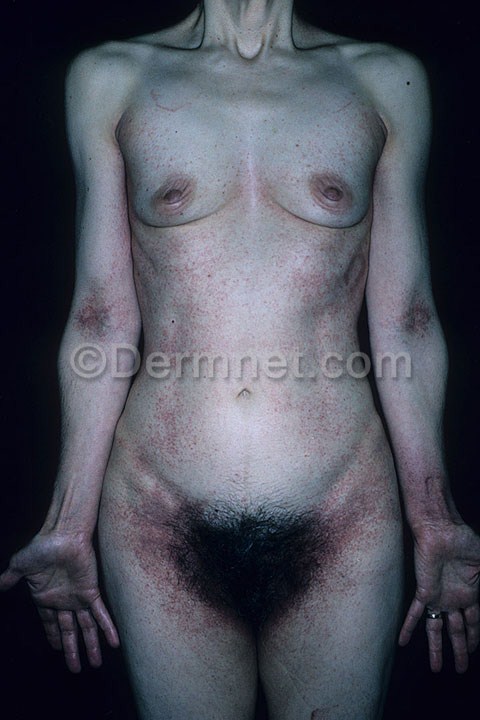
Disease: Exanthems and Drug Eruptions